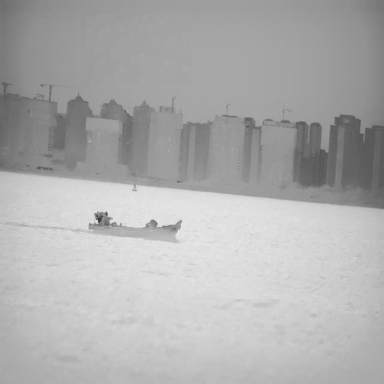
There are two bulk_carriers in the infrared image.